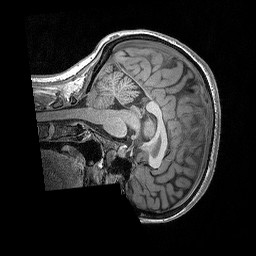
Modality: T1w
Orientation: sagittal
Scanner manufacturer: siemens
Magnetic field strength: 3 T
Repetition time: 2.3 s
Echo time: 0.00298 s